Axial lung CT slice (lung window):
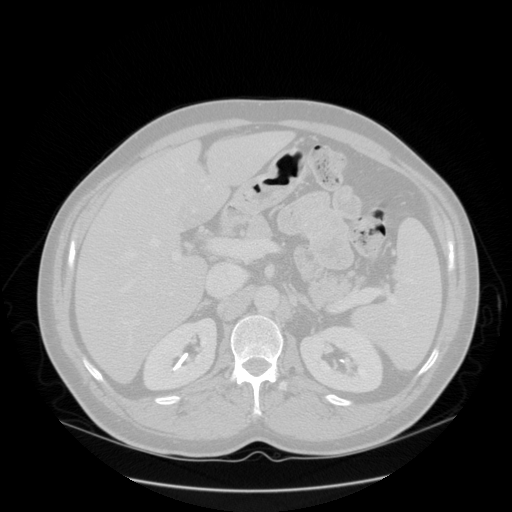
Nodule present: no